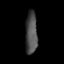
Tissue: prostate
Cell type: T cells
Senescence score: 0.2531
Nuclear area (px): 498
Mean DAPI intensity: 76.701